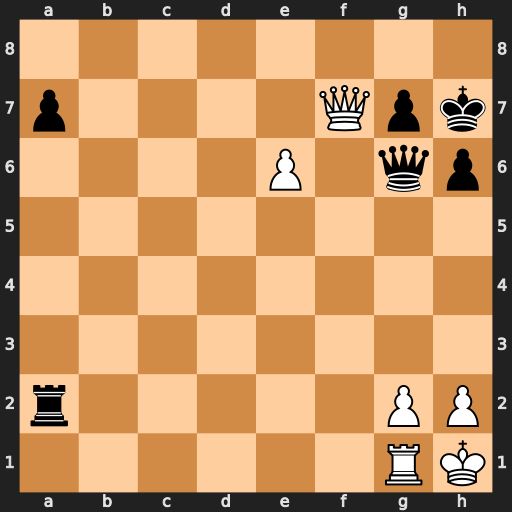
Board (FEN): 8/p4Qpk/4P1qp/8/8/8/r5PP/6RK
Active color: w
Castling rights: -
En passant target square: -
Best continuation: Qxg6+ Kxg6 Re1 Rc2 e7